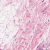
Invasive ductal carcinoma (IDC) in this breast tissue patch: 0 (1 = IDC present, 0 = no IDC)